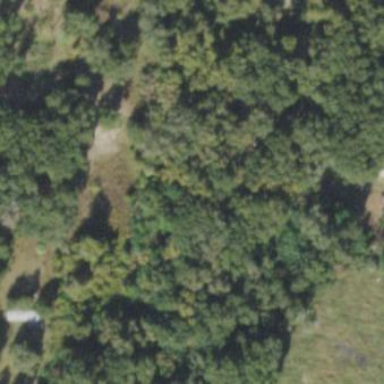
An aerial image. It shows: Mixed woodland area with various types of leaves.